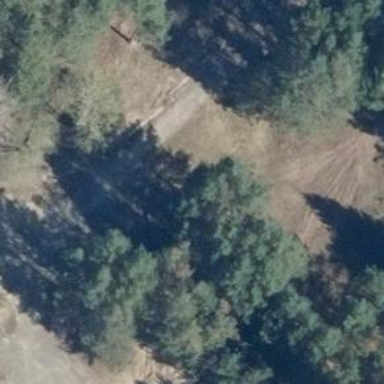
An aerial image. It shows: Concrete track with grade1 tracktype.